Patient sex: F
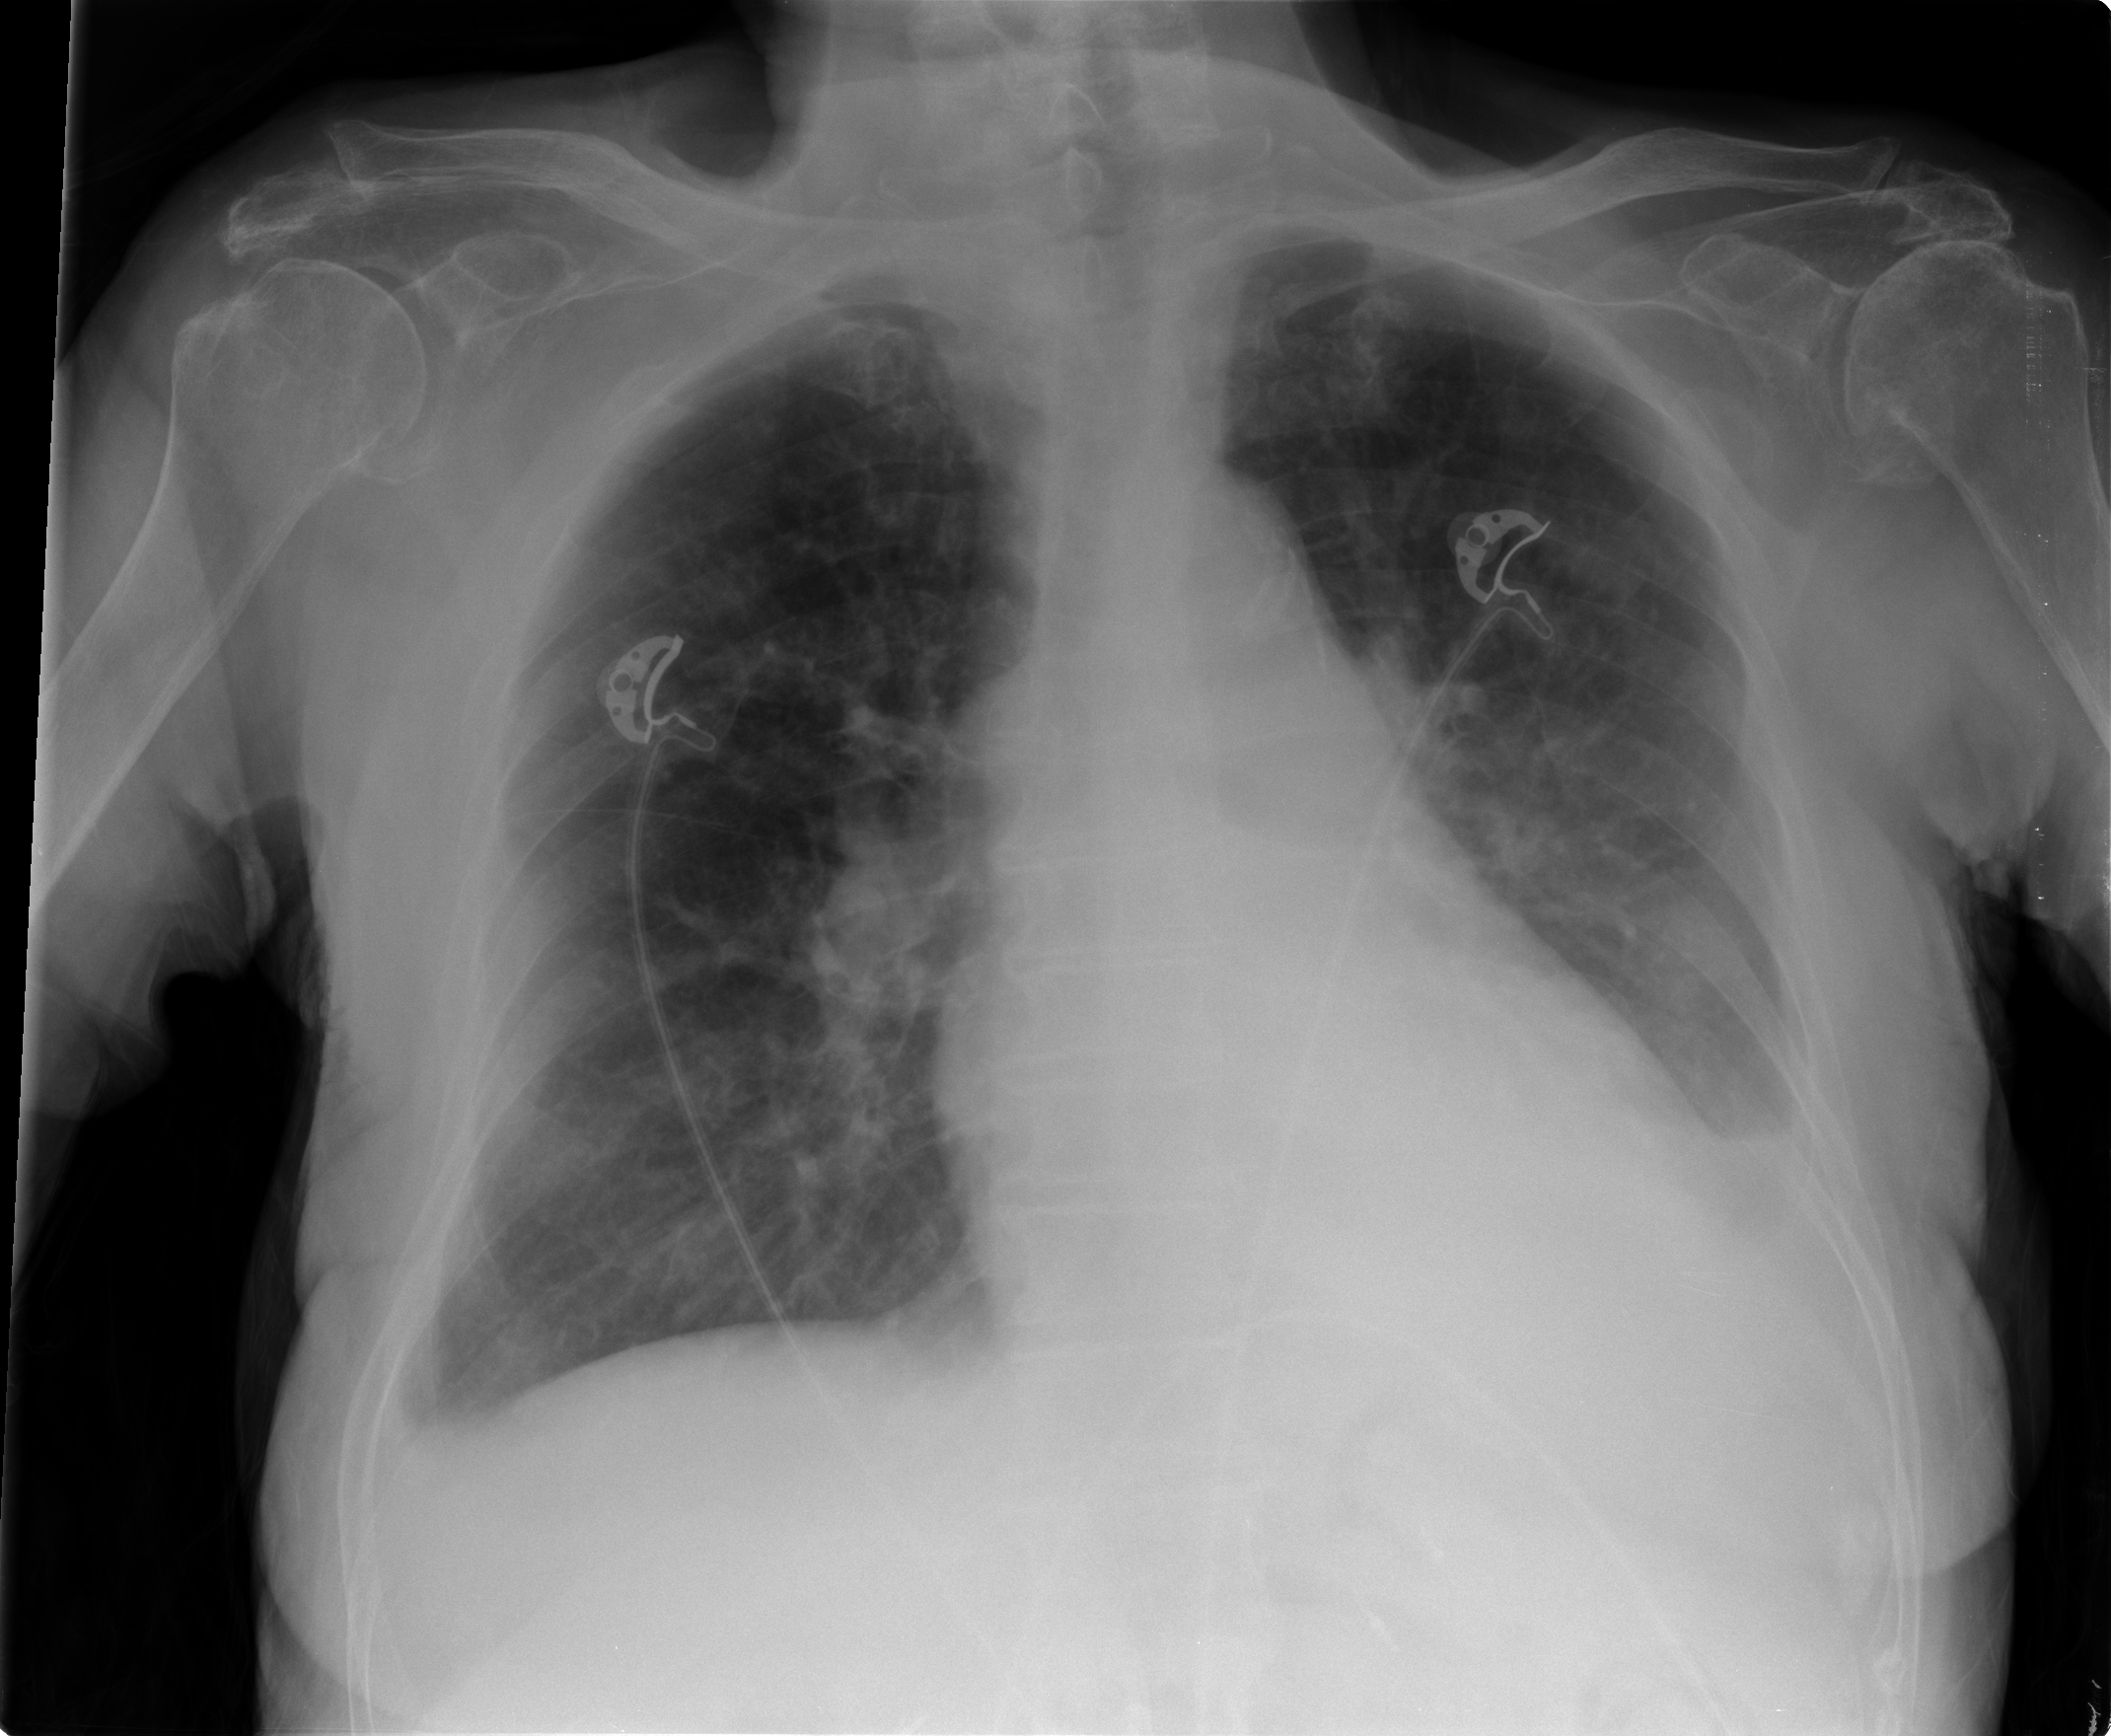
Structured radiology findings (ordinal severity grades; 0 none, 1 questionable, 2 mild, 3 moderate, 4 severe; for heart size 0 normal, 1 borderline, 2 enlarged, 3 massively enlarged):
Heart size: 0
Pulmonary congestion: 0
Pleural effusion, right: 2
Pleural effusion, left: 2
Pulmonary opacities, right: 0
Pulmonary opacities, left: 0
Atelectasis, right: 2
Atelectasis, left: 2